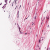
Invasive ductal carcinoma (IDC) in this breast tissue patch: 0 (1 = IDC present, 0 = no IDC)